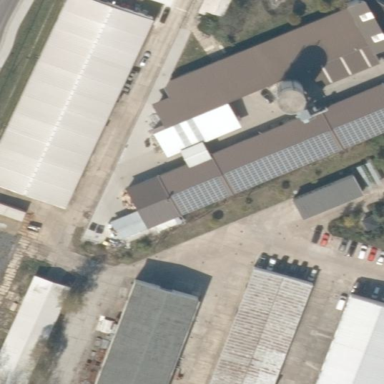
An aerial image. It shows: Industrial building.